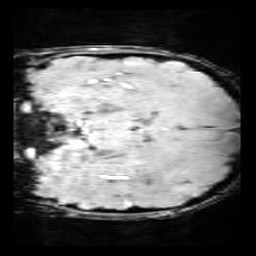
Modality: SWI
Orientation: coronal
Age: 13
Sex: male
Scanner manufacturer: siemens
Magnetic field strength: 3 T
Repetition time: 0.027 s
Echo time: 0.02 s